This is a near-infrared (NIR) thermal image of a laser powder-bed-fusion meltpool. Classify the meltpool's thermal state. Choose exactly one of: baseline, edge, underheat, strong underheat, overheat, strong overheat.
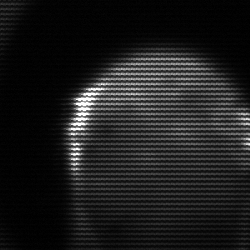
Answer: edge